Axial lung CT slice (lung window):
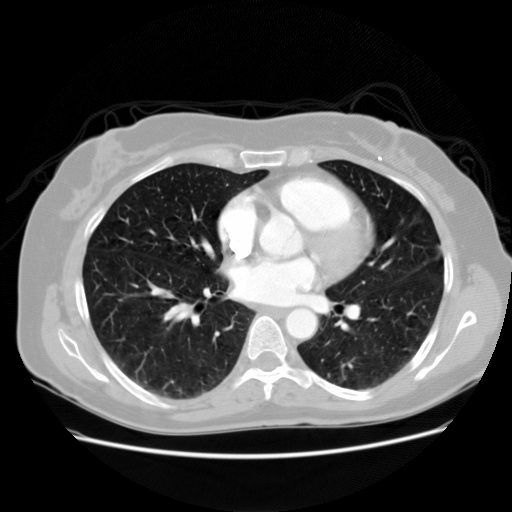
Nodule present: no